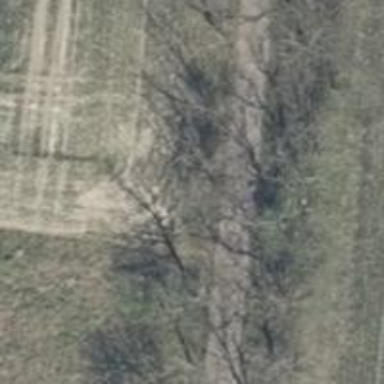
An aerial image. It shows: Track with grade 1 quality.